Aerial crown-view tile of a tropical tree (Barro Colorado Island, Panama), acquired 20241112:
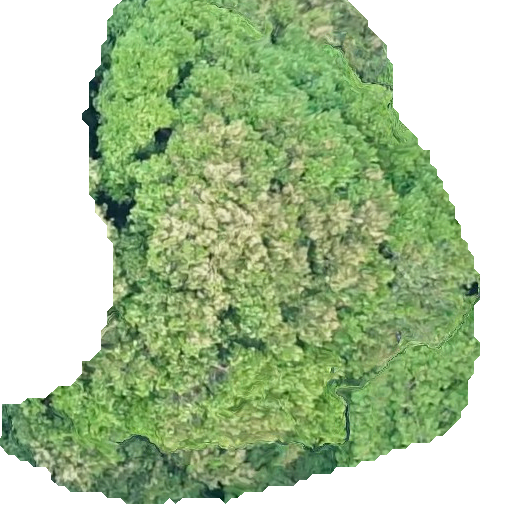
Species: Prioria copaifera
GBIF accepted scientific name: Prioria copaifera
Crown area: 267.233 m²